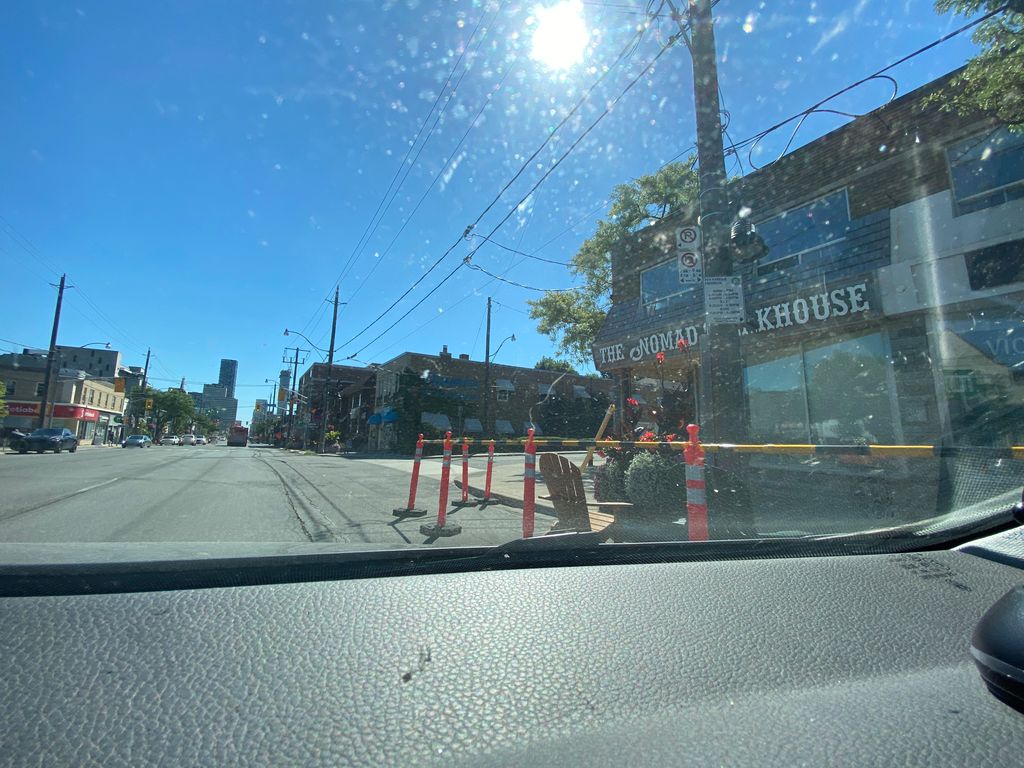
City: toronto